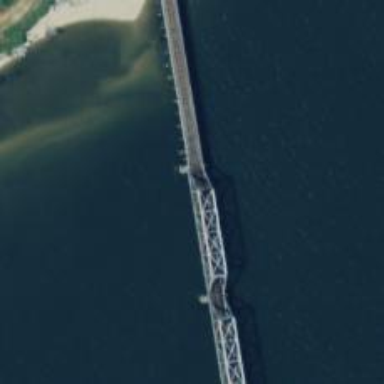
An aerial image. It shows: Trestle bridge for railway.